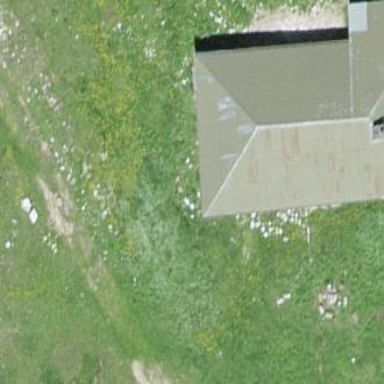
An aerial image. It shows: Sheltered building.